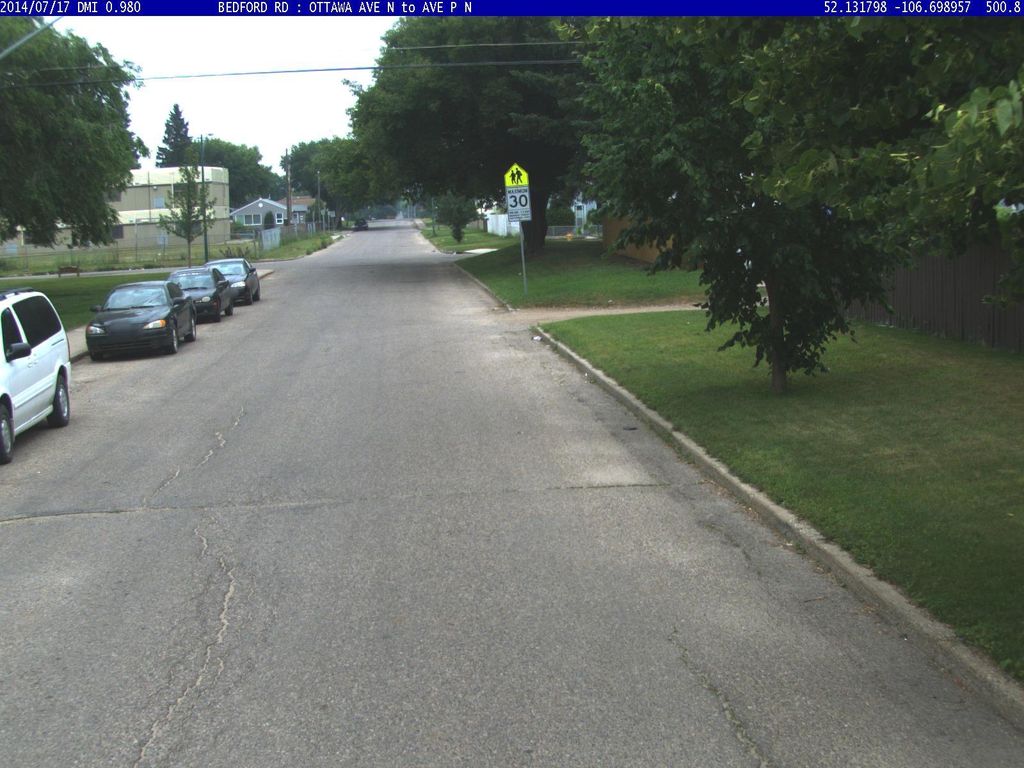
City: saskatoon